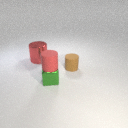
large red metal cylinder to the left of small green metal cube